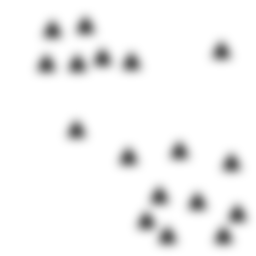
Squares: 0
Triangles: 17
Stars: 0
Total shapes: 17